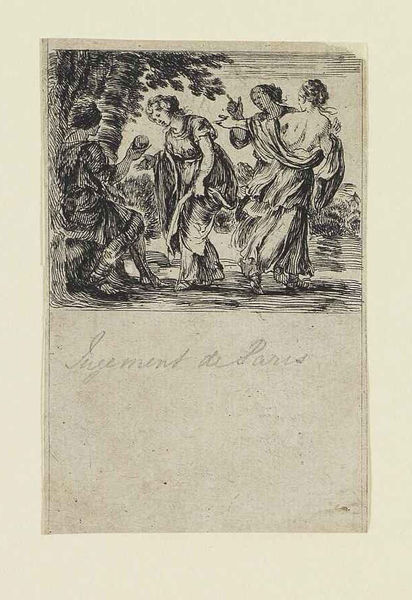
Titel: Jeu de la Mythologie - Jugement de Paris
Künstler: Stefano della Bella
Standort: Karlsruhe
Institution: Staatliche Kunsthalle Karlsruhe
Schlagwörter: crowd, fight, folds, people, robes, white, women, arm, black, dress, dresses, face, figures, friends, girls, gray, grey, hair, ladies, lady, old, robe, sit, sitting, talking, three, woman, print, brown, paris, woodcut, hand, apple, classical, food, fruit, greek, man, mythology, naked, nude, rock, sky, tree, field, girl, nature, trees, boy, feet, forest, bushes, garden, road, drawing, paper, black and white, shadow, scarf, etching, illustration, sketch, walking, allegory, french, myth, pen, writing, letters, letter, outside, city, human, arms, clothes, shoulder, trunk, ink, beauty, ground, back, pencil, war, cloth, finger, antiquity, god, goddess, godess, godesses, venus, book, figure, shoulders, playing, script, black white, humans, land, clothing, bible, gesture, judgement, stick, page, aphrodite, juno, dancing, standing, bow, adam, goddesses, latin, judgment, greay, text, point, words, aple, feeding, queen, game, friend, stop, detailed, chiaroscuro, athena, present, eve, arguing, legend, woodblock, handwriting, helen, hera, temptation, word, name, sexy, mercy, line drawing, show, 4, trojan, depiction, gret, siting, woaking, xilograph, incision, judgement of paris, venus victorious, graces, yelling, three graces, yell, papter, neat, taling, advice, wods, nacked back, naked back, sharing, handwritting, cloht, drapping